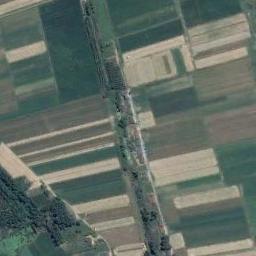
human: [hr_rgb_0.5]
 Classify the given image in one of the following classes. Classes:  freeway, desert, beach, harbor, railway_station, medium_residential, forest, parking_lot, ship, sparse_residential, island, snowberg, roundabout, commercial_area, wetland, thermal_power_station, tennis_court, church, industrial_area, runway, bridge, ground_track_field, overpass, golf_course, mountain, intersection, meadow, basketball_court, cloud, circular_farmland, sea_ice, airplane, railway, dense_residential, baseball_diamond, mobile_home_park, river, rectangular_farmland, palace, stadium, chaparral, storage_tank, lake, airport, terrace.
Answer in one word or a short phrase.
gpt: rectangular_farmland